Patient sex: M
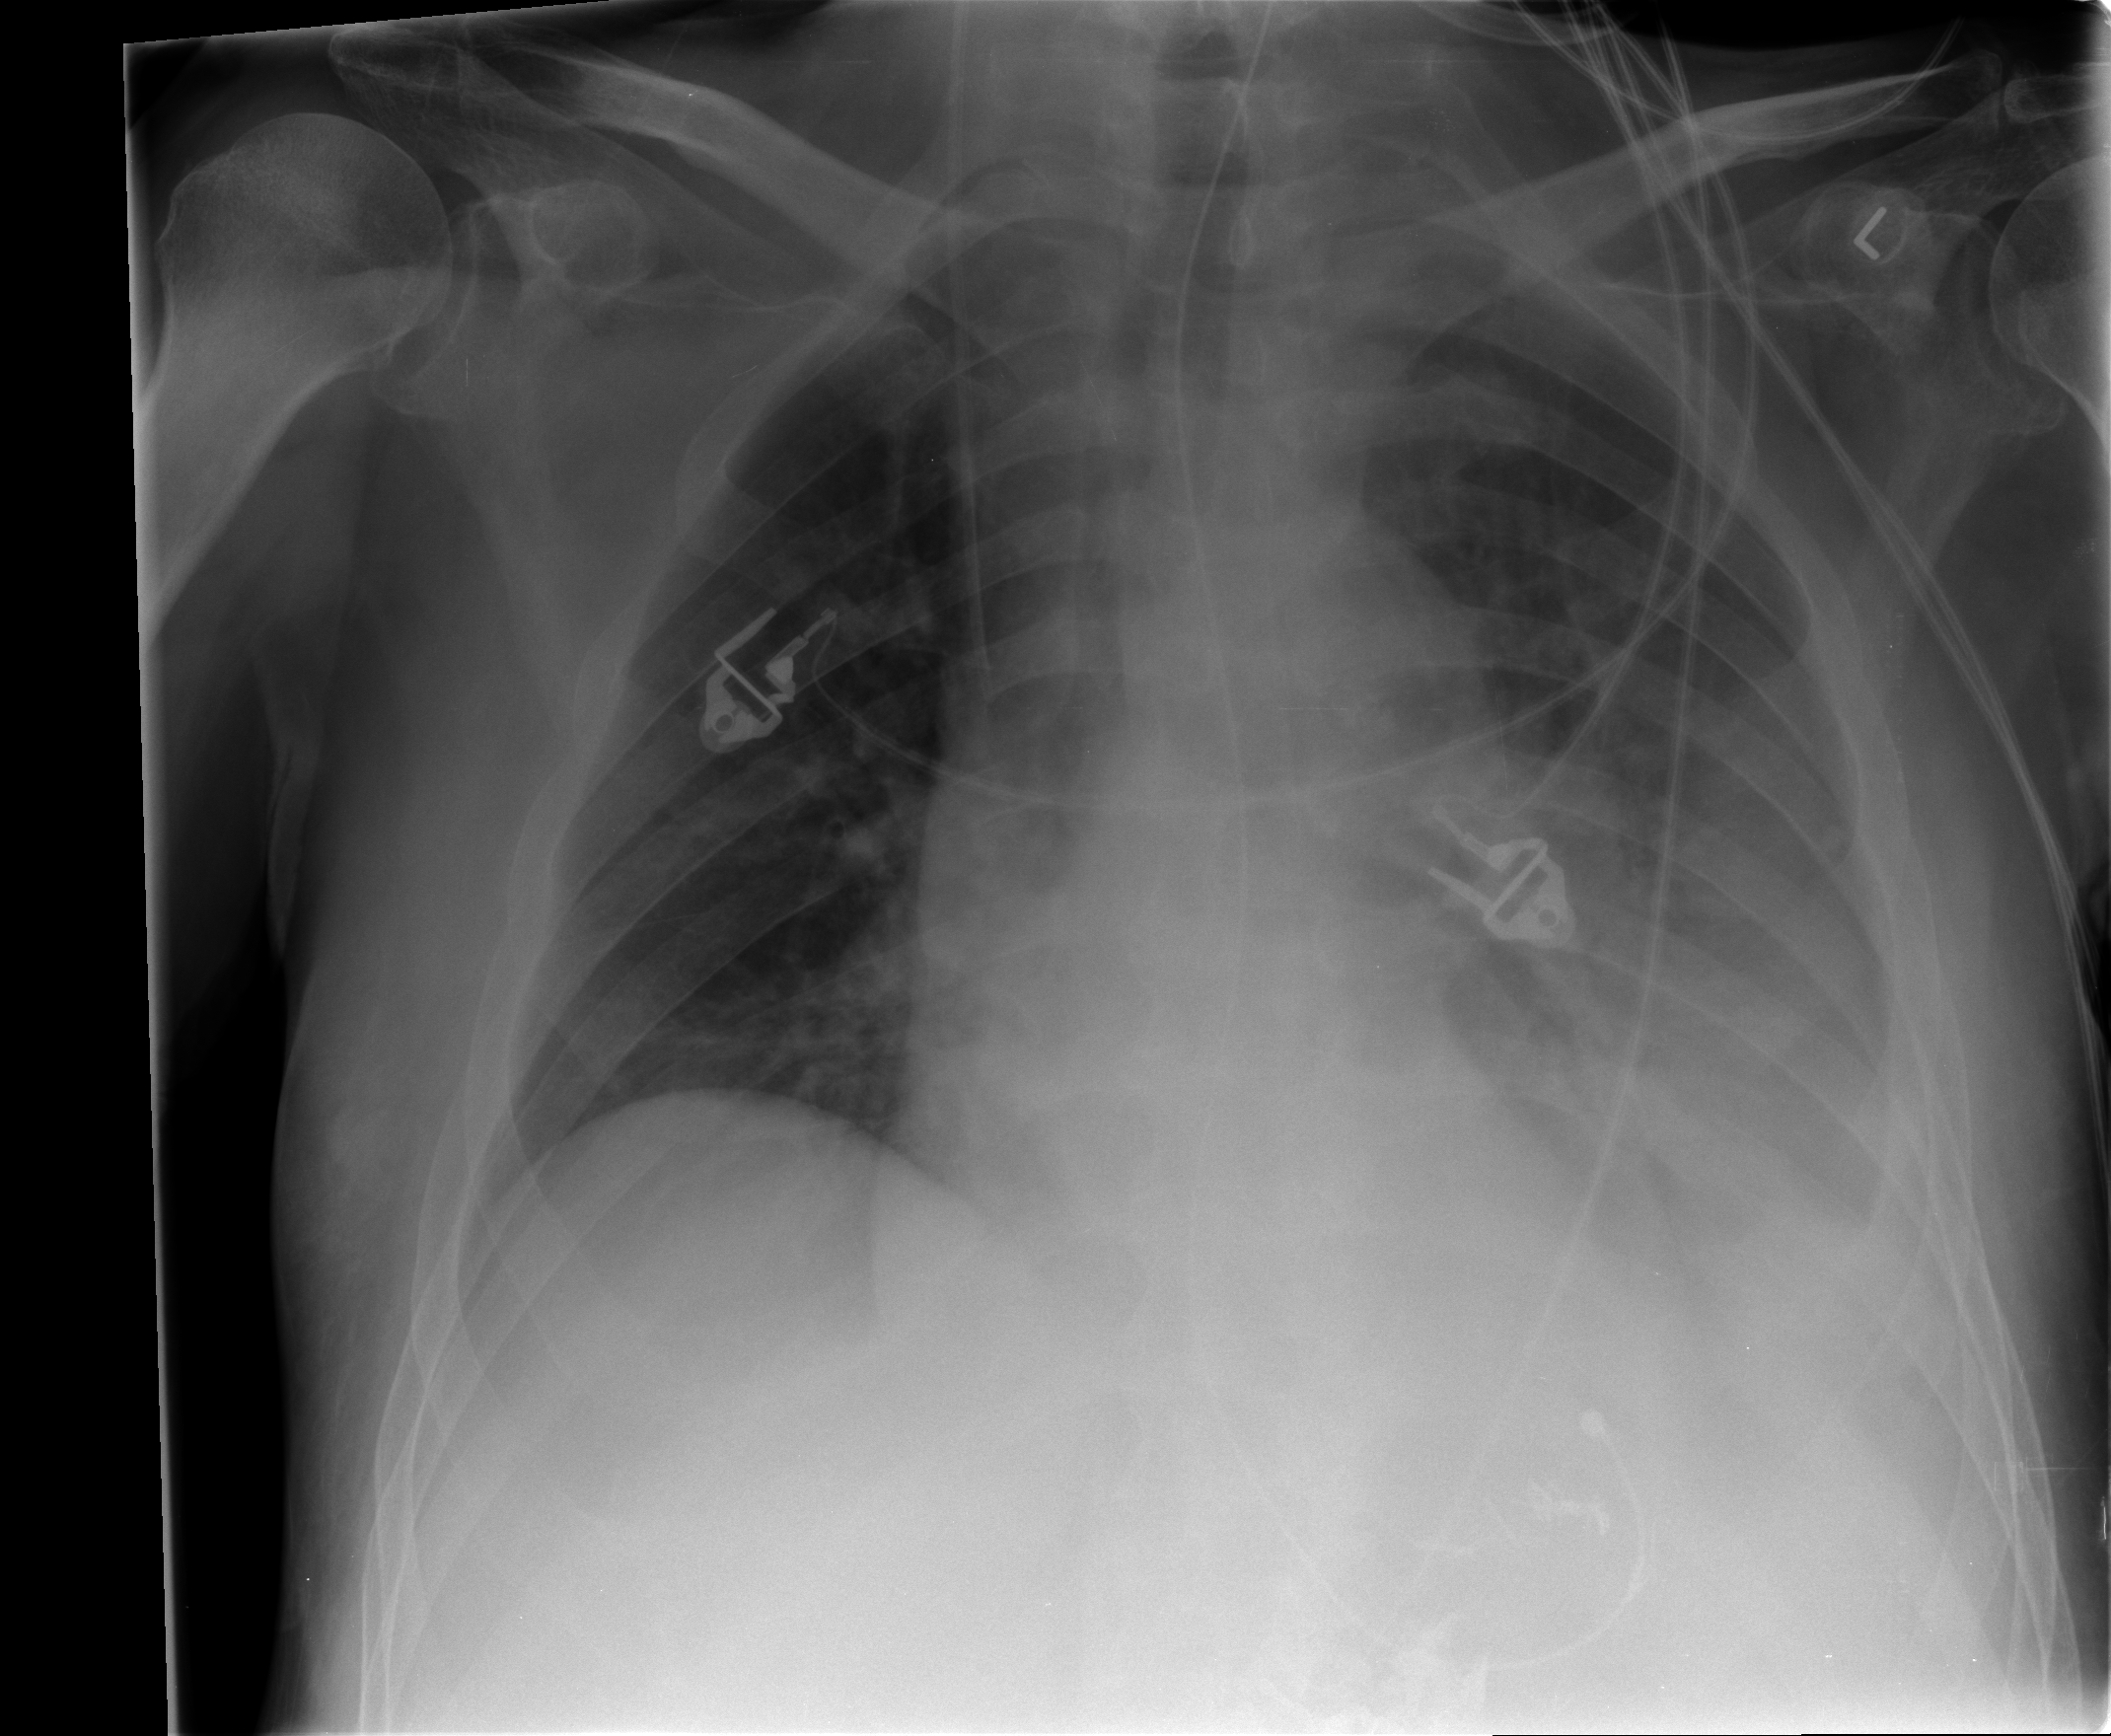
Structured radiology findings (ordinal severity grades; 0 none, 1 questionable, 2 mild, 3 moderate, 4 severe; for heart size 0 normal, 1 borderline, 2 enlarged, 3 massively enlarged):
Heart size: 0
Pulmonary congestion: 1
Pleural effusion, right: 1
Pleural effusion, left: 2
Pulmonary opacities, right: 0
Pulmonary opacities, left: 0
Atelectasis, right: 2
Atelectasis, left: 2